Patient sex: F
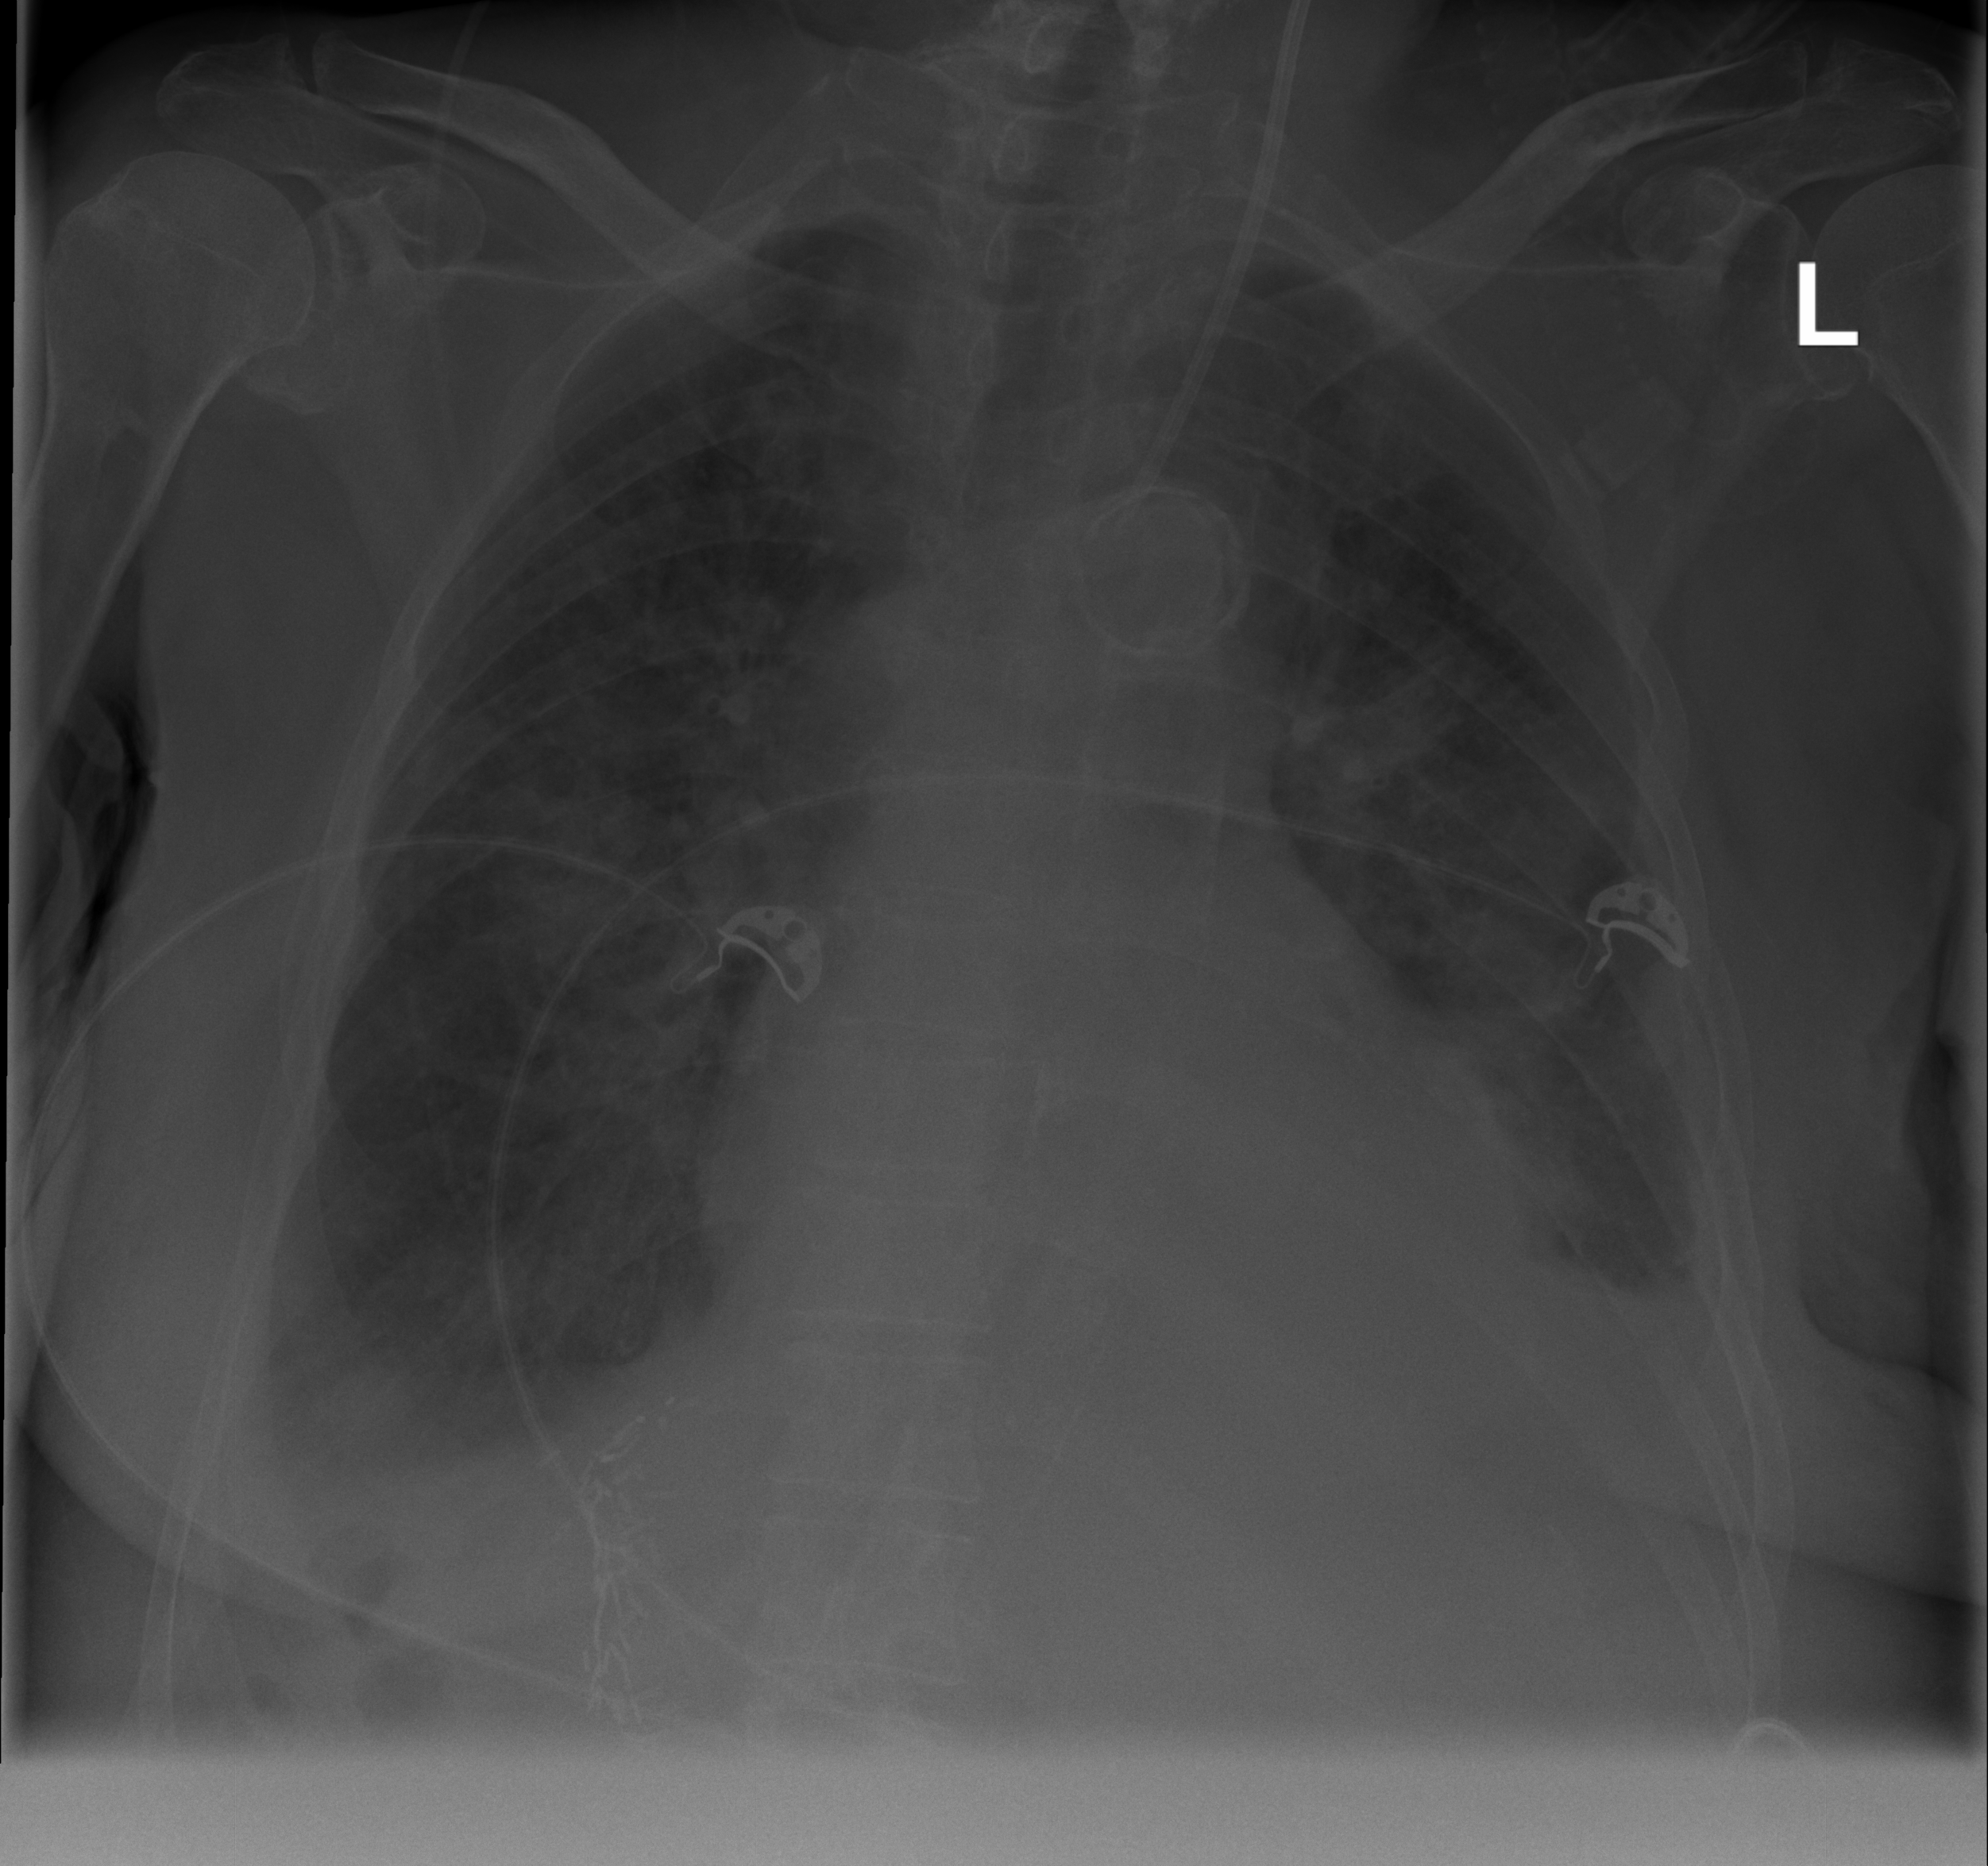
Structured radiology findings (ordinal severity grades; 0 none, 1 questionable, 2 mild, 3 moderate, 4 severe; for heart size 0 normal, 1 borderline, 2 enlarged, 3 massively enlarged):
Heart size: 1
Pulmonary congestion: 3
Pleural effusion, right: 2
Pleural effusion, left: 2
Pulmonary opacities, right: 3
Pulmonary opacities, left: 3
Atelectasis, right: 2
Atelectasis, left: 2